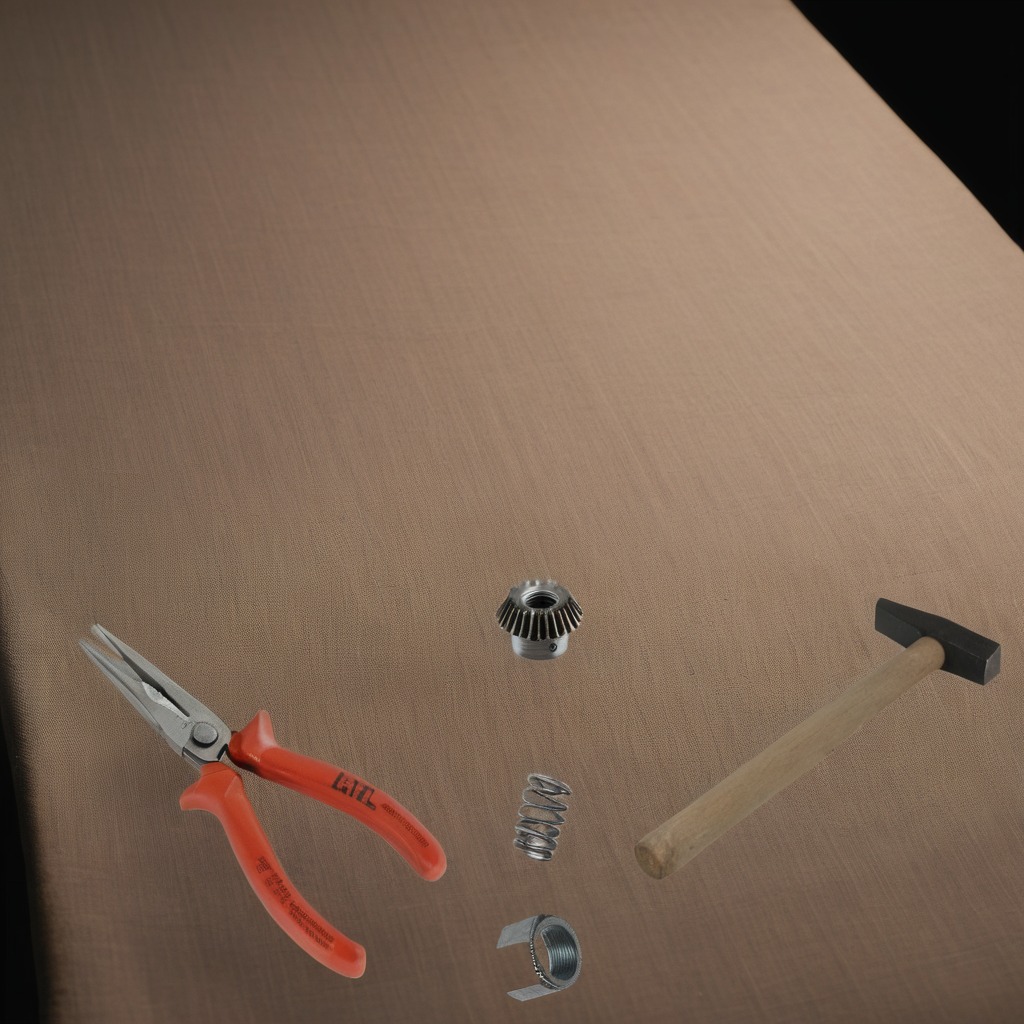
A steel gear with teeth, a hammer, a pair of pliers, a coiled metal spring, and a metal nut are lying on the wooden table.